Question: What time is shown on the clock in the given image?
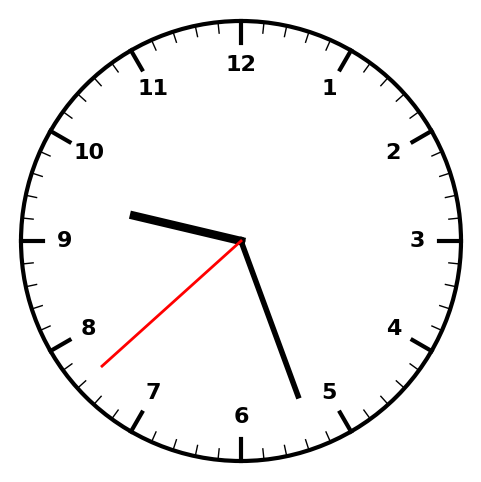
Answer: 09:26:38